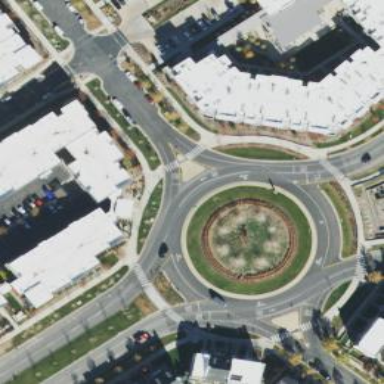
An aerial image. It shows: Footway located on traffic island.